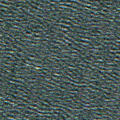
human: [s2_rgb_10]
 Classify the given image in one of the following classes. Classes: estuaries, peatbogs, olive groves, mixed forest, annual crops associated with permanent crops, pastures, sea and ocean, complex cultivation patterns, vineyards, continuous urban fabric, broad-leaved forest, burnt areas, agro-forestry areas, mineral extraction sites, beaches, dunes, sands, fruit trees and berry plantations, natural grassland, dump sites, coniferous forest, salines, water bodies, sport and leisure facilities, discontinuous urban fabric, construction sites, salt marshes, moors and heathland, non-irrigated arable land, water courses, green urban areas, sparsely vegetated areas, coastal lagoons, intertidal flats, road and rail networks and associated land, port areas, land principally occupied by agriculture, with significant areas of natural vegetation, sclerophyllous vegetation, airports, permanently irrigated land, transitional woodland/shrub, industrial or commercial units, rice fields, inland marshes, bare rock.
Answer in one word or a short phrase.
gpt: sea and ocean